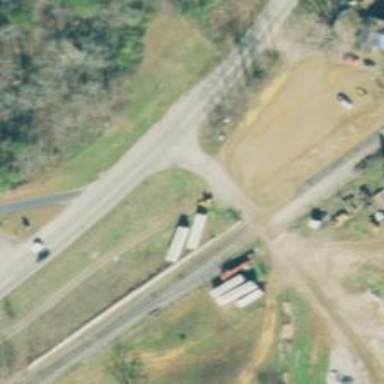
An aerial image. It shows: Railway level crossing.